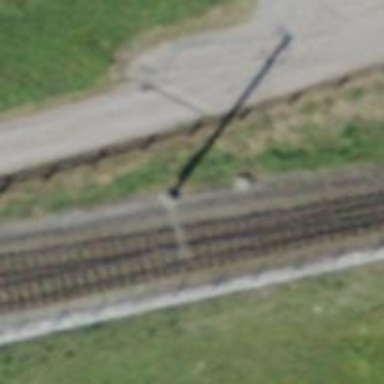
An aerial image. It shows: Narrow-gauge railway with single track. The railway is electrified with contact line.